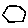
Label: hexagon